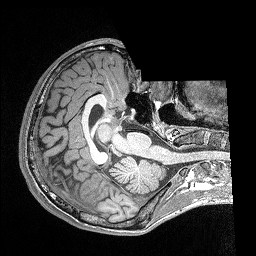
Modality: T1w
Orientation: axial
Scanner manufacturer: siemens
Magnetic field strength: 3 T
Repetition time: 2.25 s
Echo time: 0.00306 s